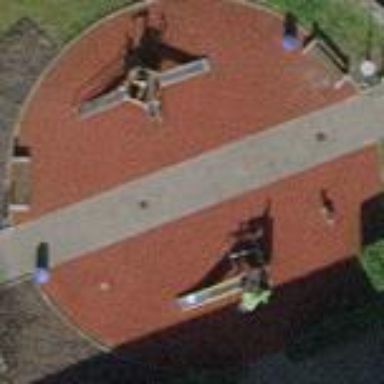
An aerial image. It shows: Playground with ground surface. The playground is designed with playful theme.